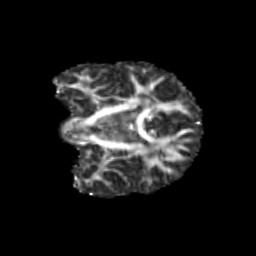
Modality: FA
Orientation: coronal
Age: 13
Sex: male
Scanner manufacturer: siemens
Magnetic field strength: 3 T
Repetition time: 3.8 s
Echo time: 0.07 s